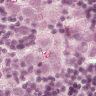
Metastatic tissue present: yes